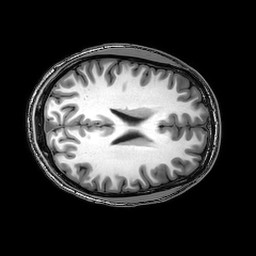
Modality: T1w
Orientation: axial
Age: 23
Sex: male
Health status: healthy
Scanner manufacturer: philips
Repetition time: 0.008174 s
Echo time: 0.00375 s